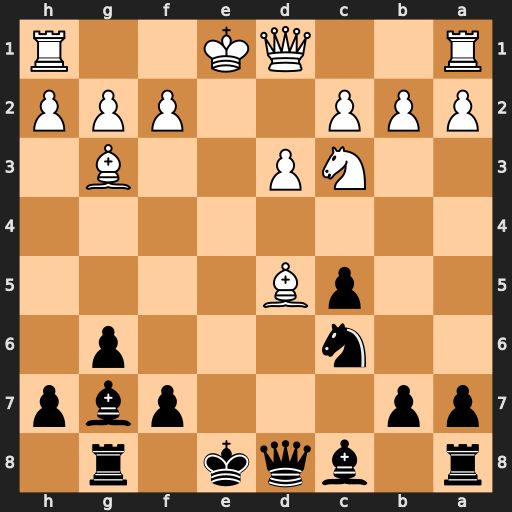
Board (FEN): r1bqk1r1/pp3pbp/2n3p1/2pB4/8/2NP2B1/PPP2PPP/R2QK2R
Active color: b
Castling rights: KQq
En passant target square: -
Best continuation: Bxc3+ bxc3 Qxd5